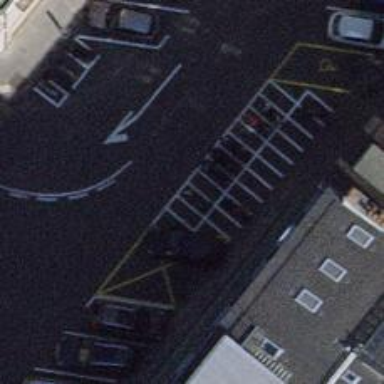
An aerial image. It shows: Motorcycle parking area.